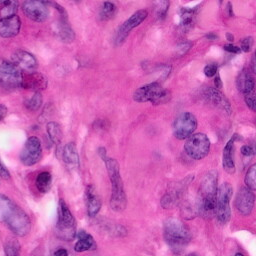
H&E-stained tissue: Pancreatic